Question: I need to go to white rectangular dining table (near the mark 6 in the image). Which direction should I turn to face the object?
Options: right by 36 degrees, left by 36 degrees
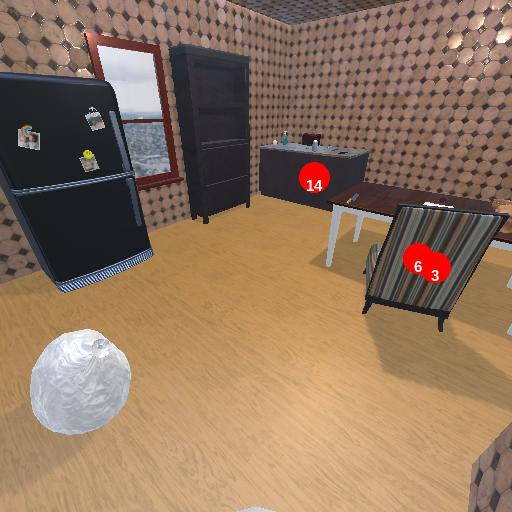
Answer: right by 36 degrees